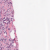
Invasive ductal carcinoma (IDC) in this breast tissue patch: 1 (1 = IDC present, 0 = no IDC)